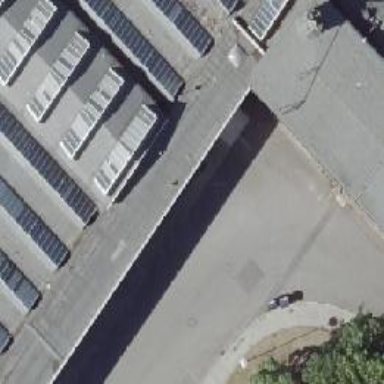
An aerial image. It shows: The sidewalk on both sides is made of asphalt.